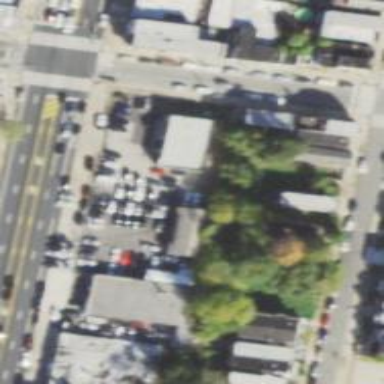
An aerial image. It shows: Car rental facility.